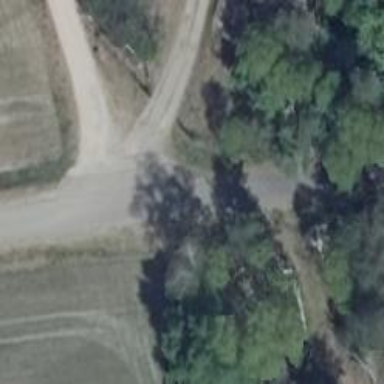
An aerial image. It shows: Gravel service road.